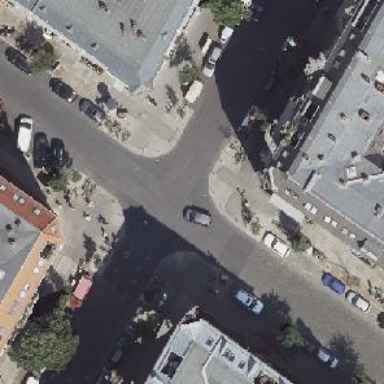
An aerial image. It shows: Unmarked crossing with kerb extensions on both sides of the road.